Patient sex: F
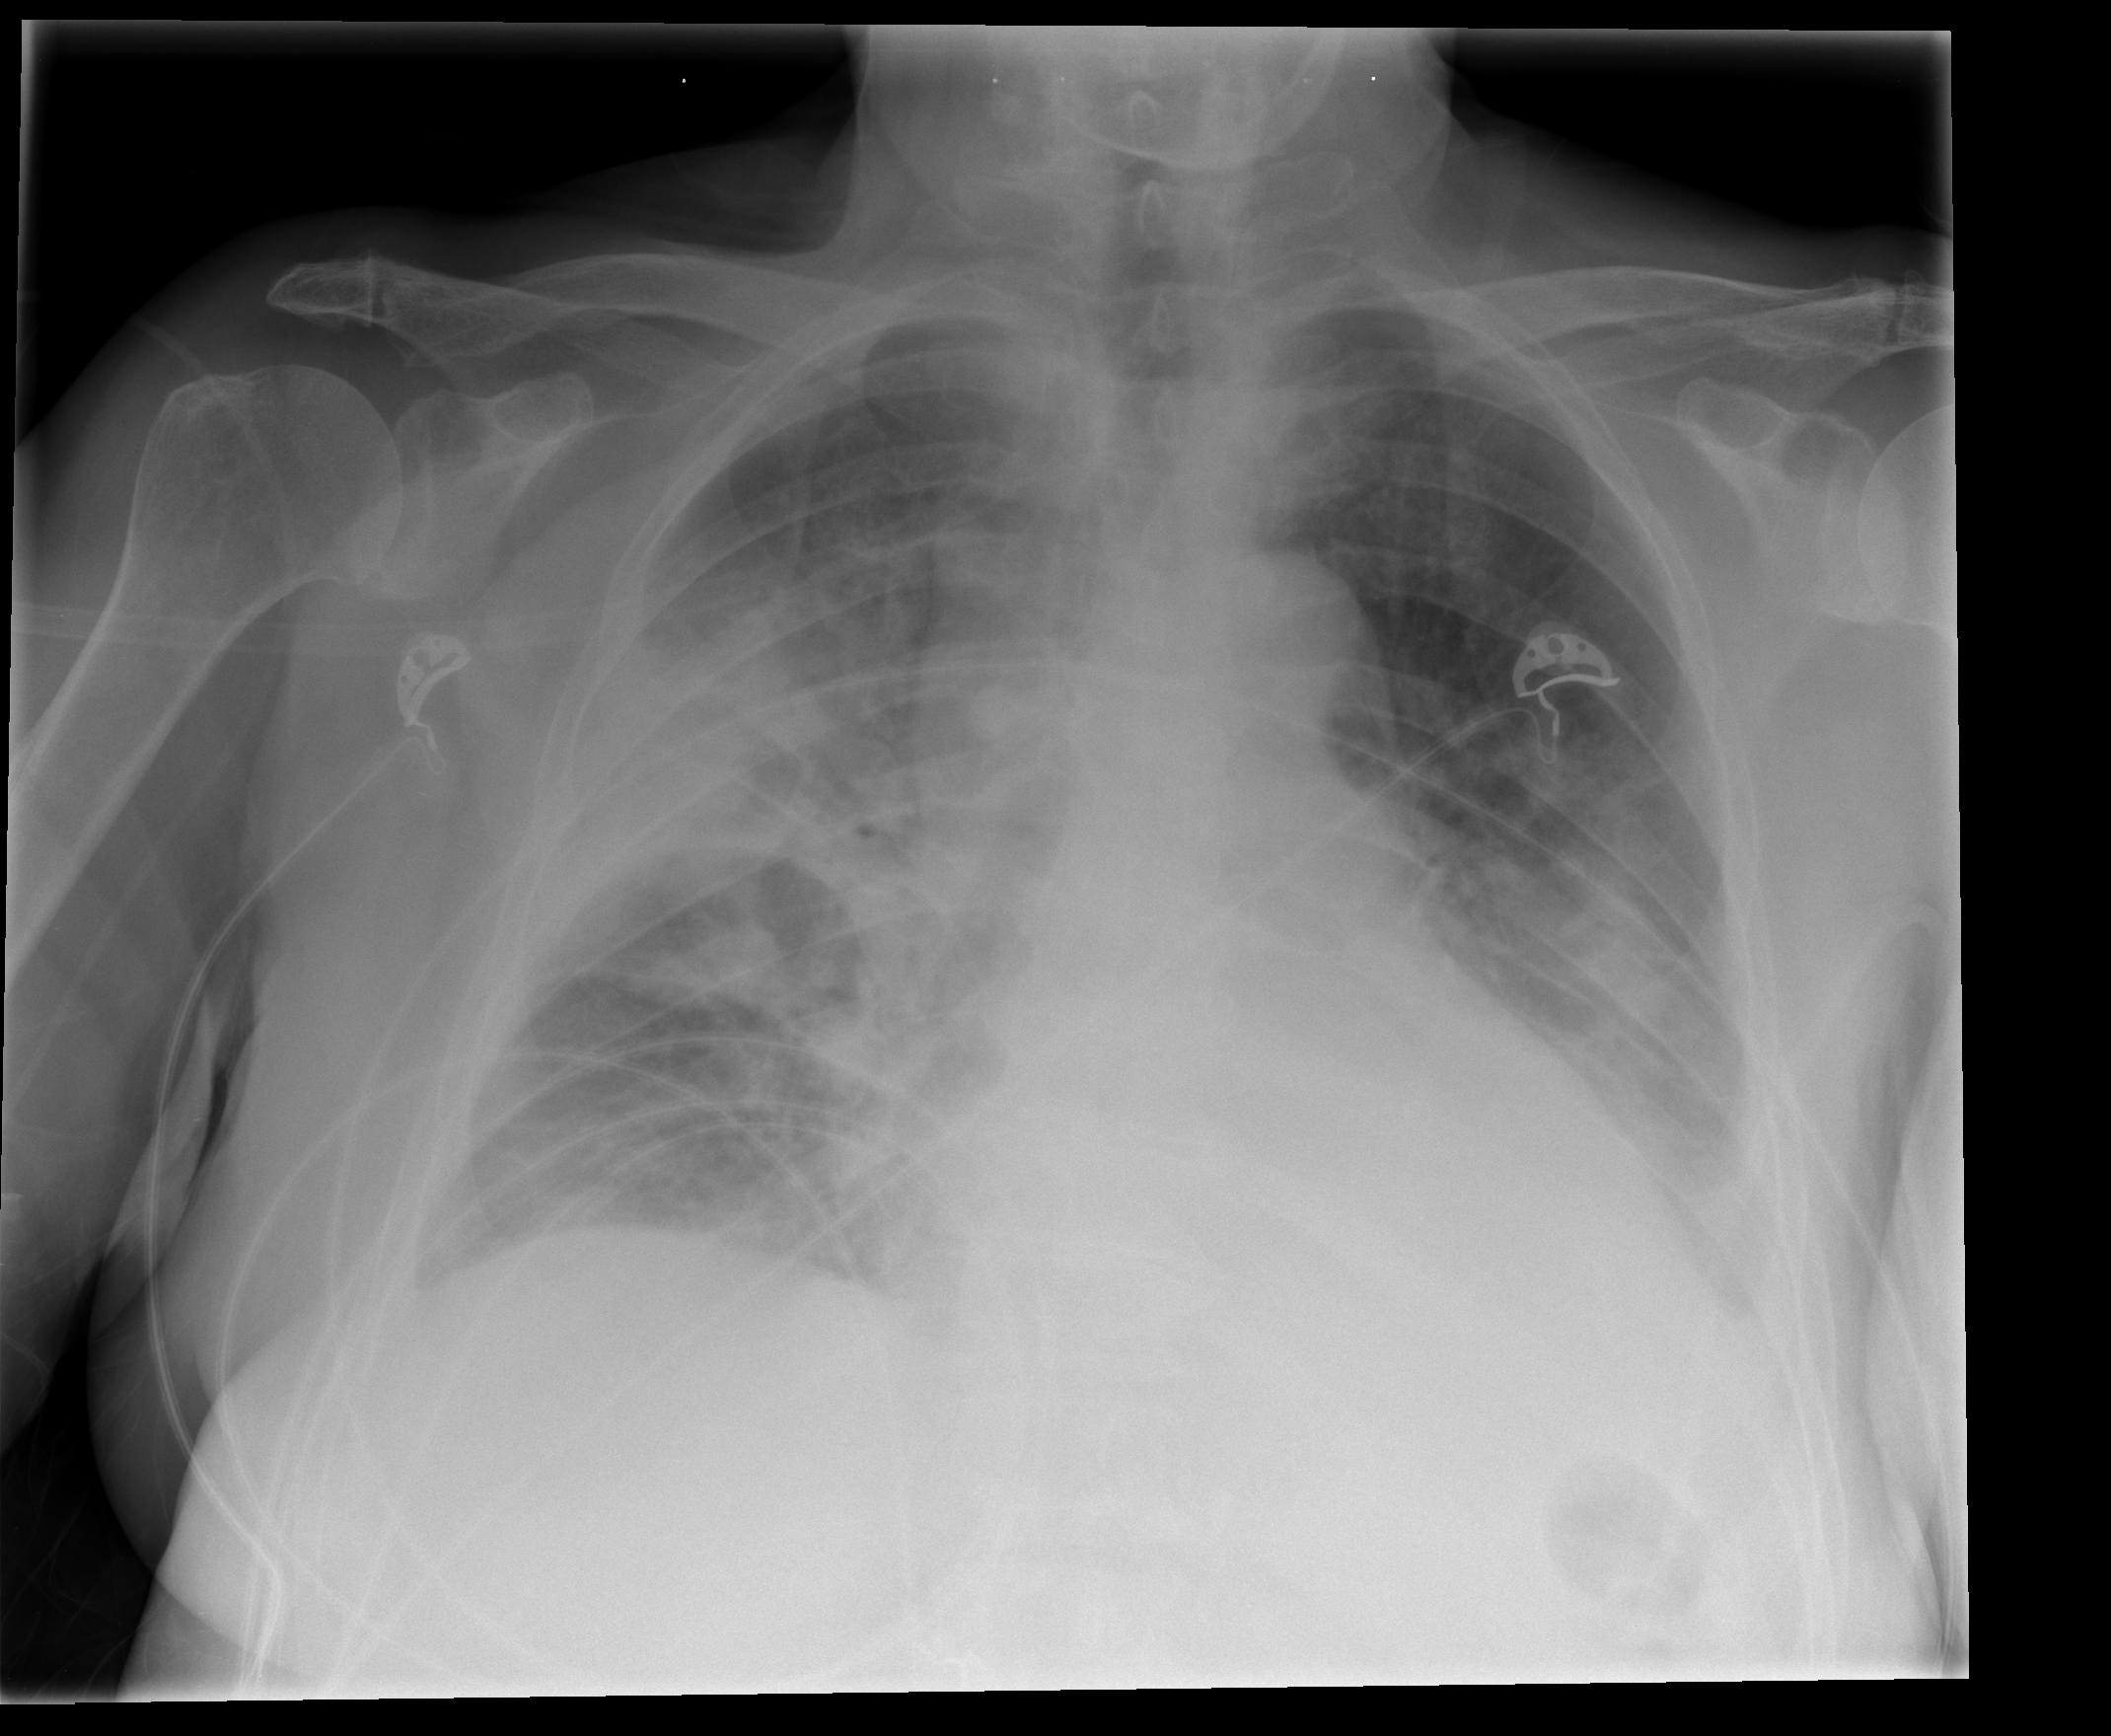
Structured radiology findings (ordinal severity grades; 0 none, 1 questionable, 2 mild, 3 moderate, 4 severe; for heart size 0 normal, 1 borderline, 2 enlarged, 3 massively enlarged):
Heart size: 2
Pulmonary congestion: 3
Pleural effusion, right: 1
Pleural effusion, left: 2
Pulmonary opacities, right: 3
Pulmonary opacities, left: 2
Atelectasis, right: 3
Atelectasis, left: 2